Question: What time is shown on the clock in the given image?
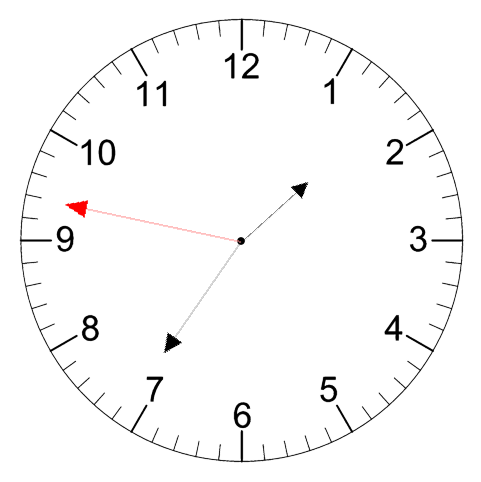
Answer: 01:35:47